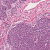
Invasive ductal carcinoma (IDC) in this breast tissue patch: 0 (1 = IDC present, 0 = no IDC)